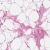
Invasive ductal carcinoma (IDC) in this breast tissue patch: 0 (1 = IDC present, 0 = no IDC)